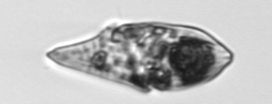
Label: Gyrodinium